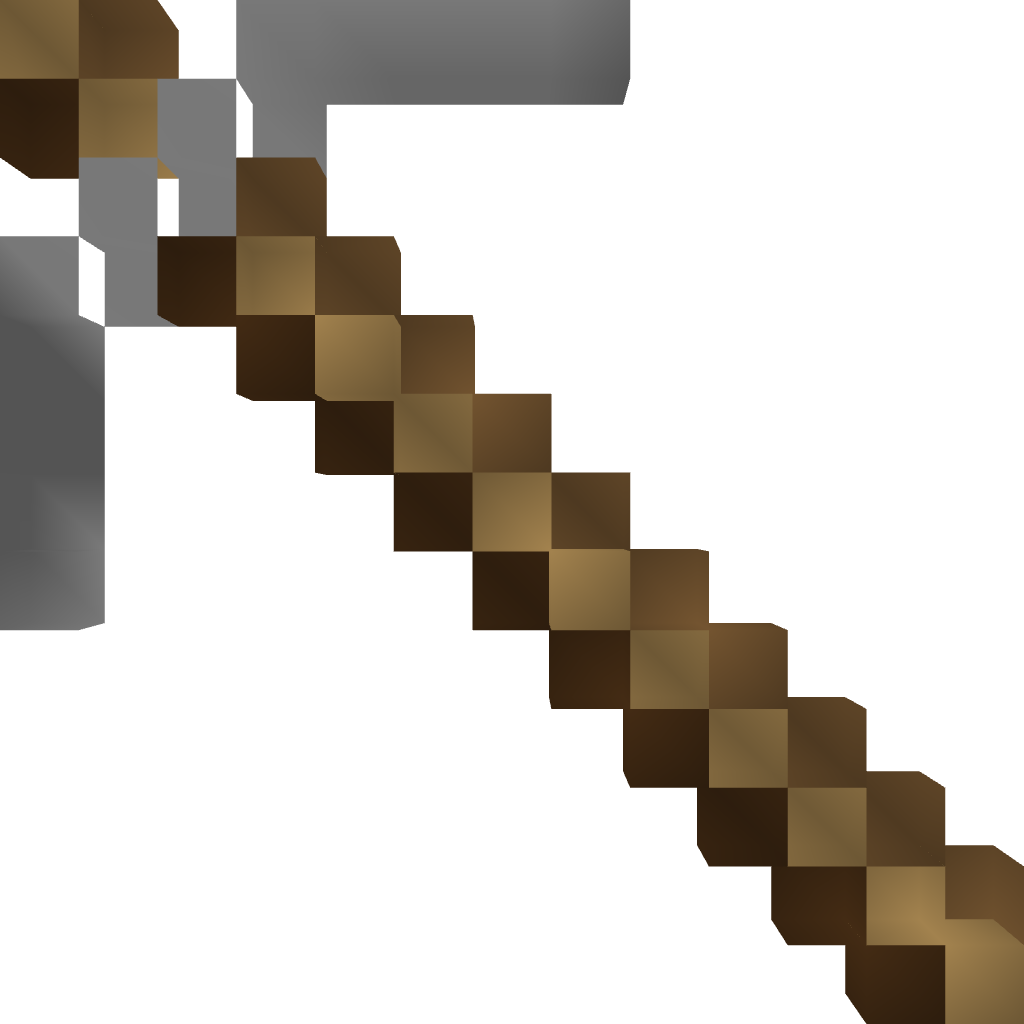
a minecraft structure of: Stone Pickaxe